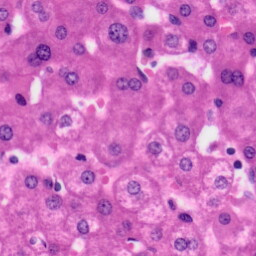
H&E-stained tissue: Liver